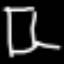
Label: chair